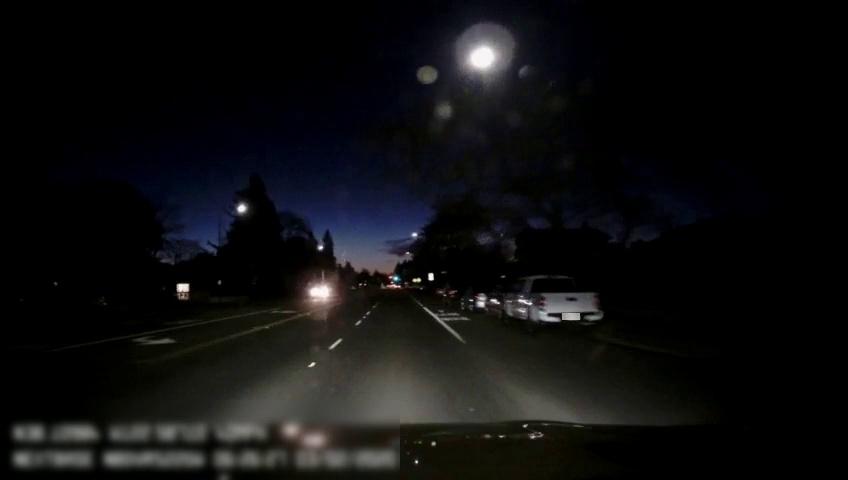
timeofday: Night
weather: Cloudy
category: Drivable Space
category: Vehicles | Truck
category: Vehicles | Car
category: Vehicles | Car
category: Lanes | Current Lane
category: Lanes | Current Lane
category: Lanes | Alternate Lane
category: Lanes | Opposite Lane